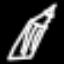
Label: pencil